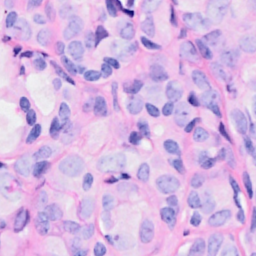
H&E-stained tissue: Breast